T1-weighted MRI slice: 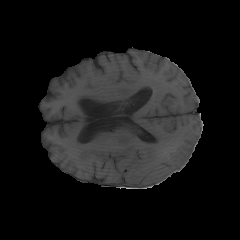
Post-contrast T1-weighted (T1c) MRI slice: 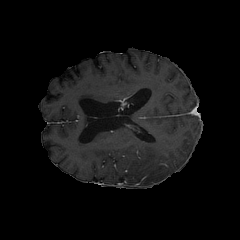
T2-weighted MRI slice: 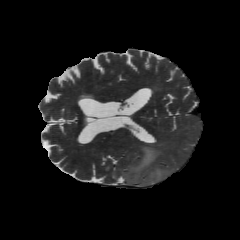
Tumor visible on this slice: yes